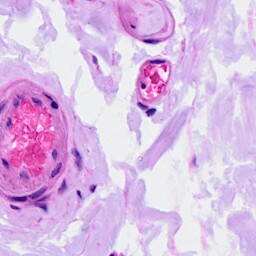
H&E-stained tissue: Ovarian